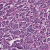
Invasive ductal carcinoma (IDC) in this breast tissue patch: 1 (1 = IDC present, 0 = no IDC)